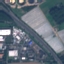
Land use / land cover class: Highway